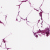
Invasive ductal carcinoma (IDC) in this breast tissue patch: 0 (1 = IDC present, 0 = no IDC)